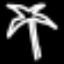
Label: palm tree